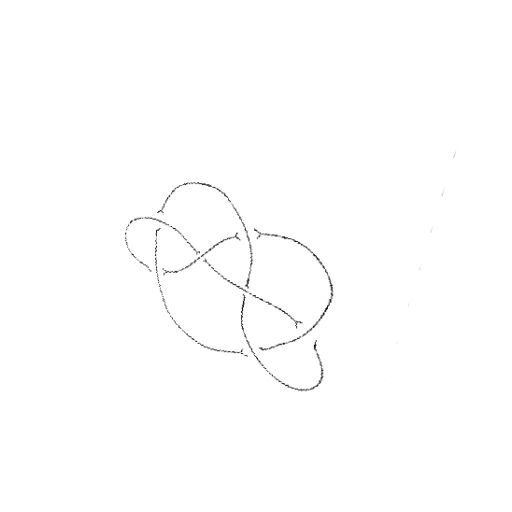
Crossing number: 7